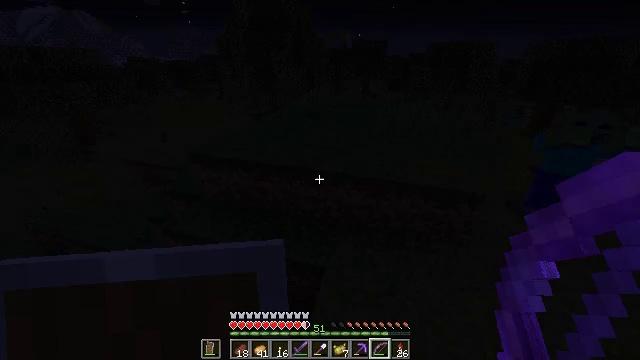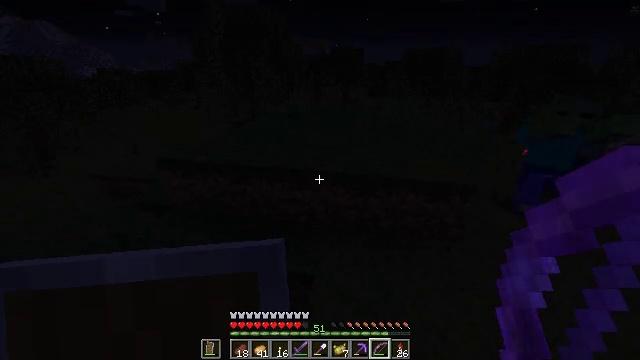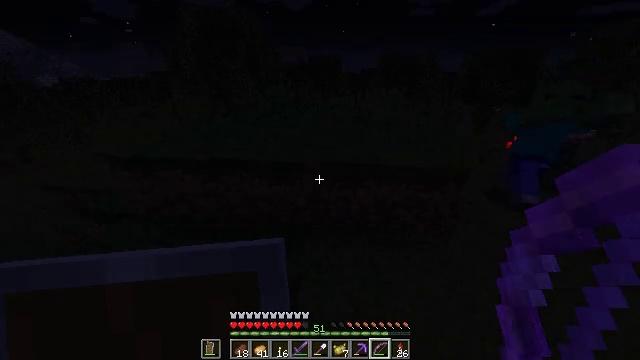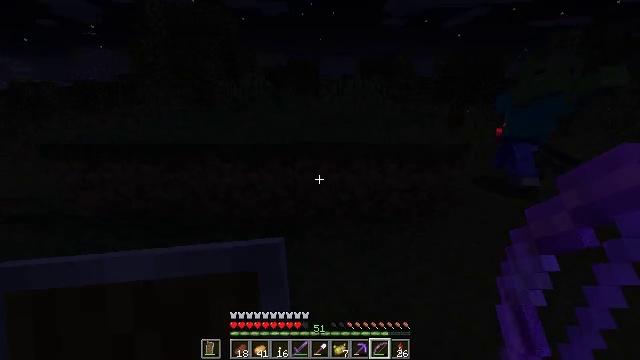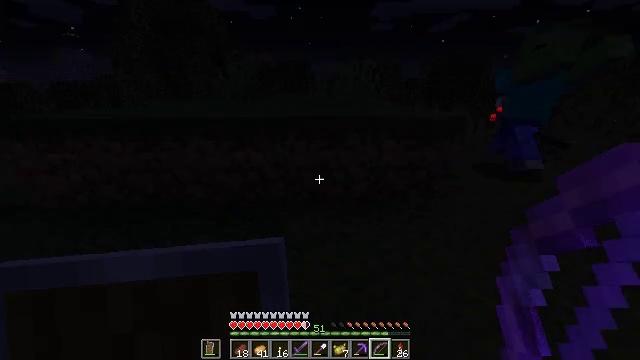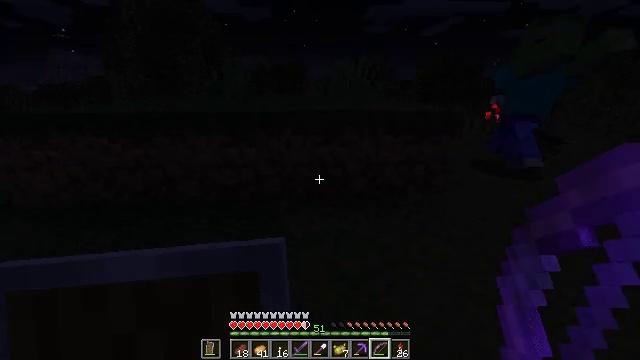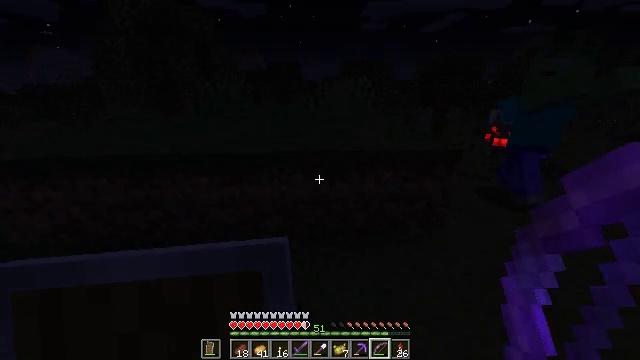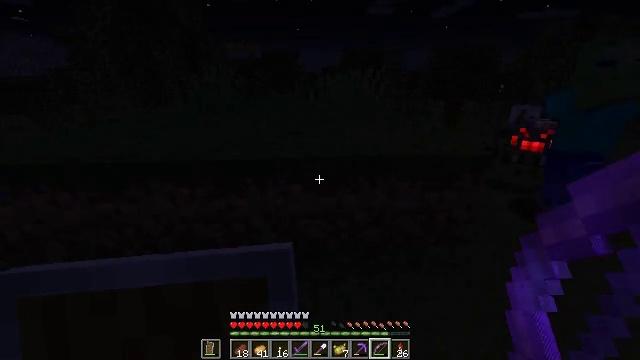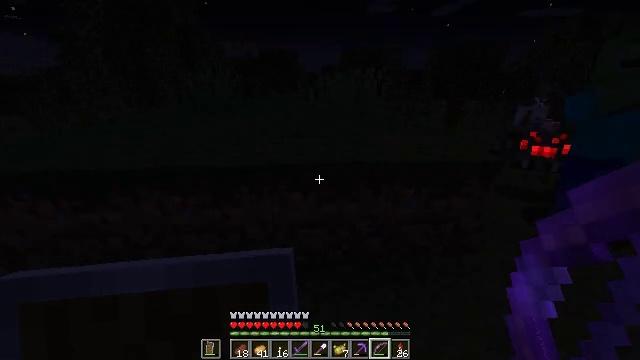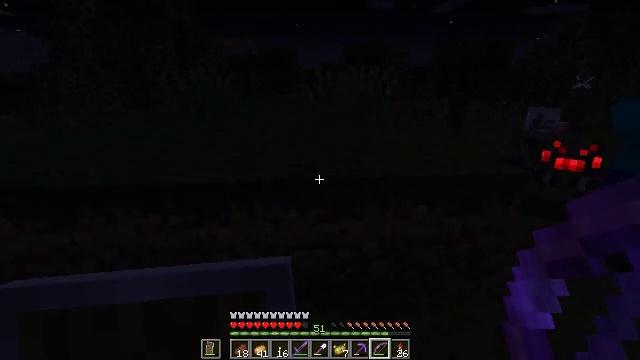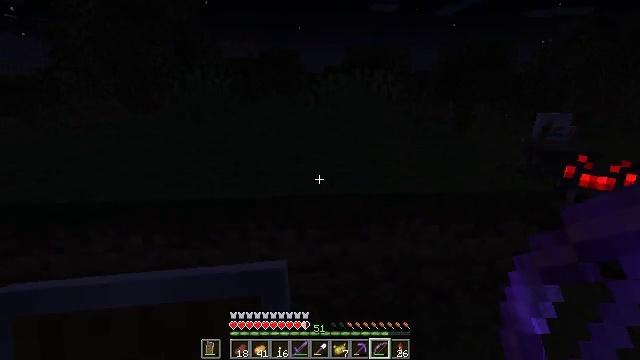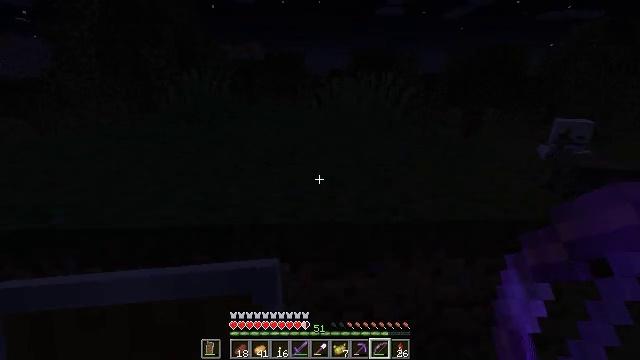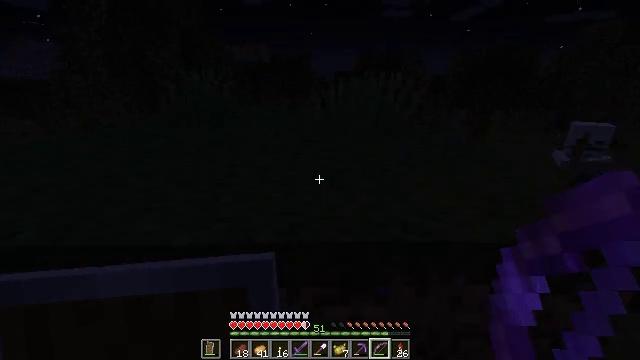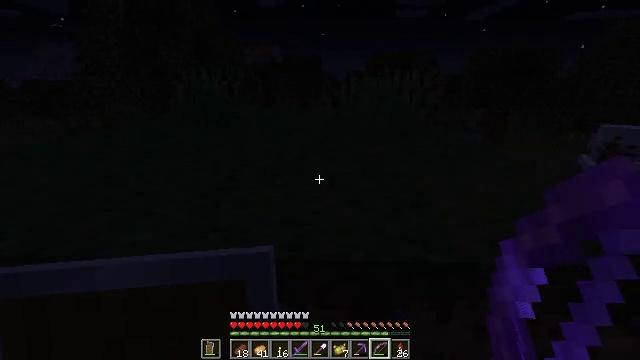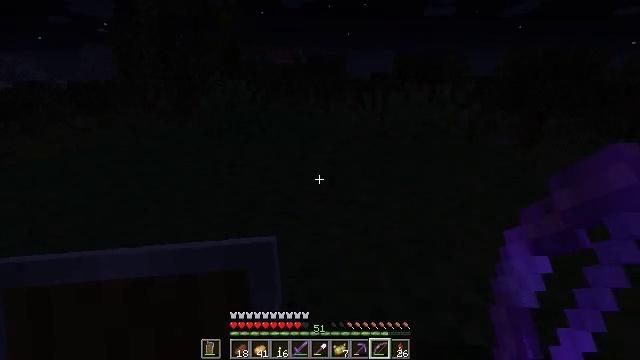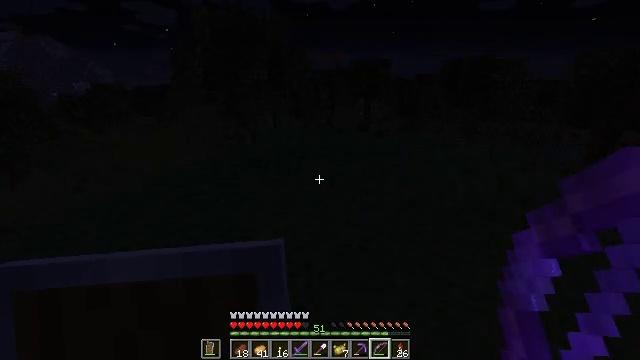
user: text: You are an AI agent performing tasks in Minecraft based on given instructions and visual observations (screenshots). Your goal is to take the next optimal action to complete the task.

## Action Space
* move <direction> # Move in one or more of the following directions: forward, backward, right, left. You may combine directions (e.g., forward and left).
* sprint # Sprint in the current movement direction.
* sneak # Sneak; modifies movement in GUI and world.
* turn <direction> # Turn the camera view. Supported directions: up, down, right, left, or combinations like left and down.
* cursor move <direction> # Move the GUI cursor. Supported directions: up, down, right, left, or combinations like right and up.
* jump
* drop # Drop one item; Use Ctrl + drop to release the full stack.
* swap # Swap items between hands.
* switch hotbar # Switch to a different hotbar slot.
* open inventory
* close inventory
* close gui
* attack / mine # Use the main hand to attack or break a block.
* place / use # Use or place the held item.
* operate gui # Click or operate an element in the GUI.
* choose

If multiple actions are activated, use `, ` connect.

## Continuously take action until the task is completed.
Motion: motion action
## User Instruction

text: Hunt a slime.
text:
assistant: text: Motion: move forward, turn right and up
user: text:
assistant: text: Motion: move forward, turn right and up
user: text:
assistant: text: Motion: move forward, turn right and up
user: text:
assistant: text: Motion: move forward, turn right
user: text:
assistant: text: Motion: move forward, turn right
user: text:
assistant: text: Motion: move forward
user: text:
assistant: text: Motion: move forward
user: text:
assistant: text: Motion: move forward
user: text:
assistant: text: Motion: move forward
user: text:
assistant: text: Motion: move forward
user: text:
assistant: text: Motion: move forward, turn left
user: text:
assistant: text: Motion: move forward, turn left
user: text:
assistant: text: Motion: move forward, turn left
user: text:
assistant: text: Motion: move forward, turn left, jump
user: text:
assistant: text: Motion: move forward, turn left, jump
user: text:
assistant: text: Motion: move forward, turn left, jump
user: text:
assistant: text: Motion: move forward, turn left, jump
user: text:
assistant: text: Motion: move forward, jump
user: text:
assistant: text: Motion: move forward, jump
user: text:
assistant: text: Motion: move forward
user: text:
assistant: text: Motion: move forward
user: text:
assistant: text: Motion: move forward
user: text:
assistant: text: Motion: move forward
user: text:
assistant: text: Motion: move forward
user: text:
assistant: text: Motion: move forward
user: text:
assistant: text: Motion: move forward
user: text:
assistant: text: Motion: move forward
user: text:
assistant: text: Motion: move forward
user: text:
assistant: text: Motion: move forward
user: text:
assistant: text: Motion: move forward